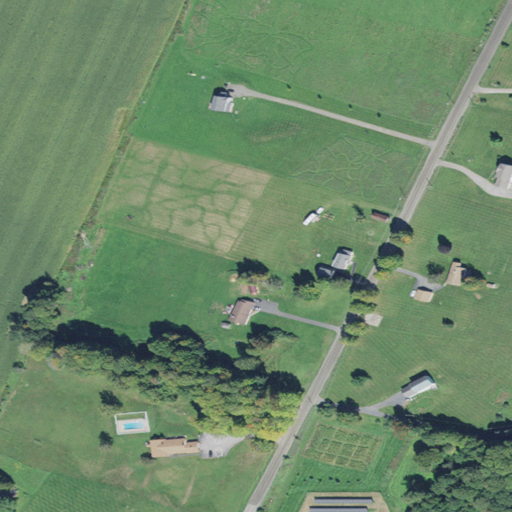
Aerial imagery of mountain in Vermont named Beckley Hill containing pasture, cultivated crops, open development, low intensity development, deciduous forest, and medium intensity development